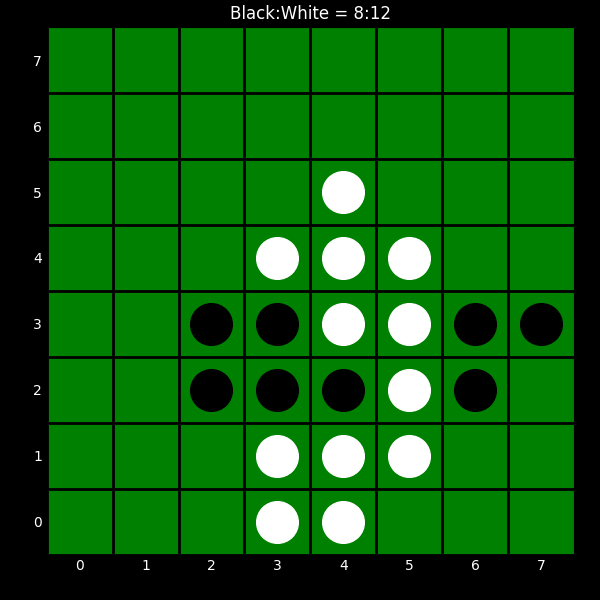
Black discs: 8
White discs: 12